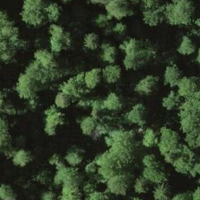
EUNIS habitat code: 41
Species observed at this site:
Fagus sylvatica